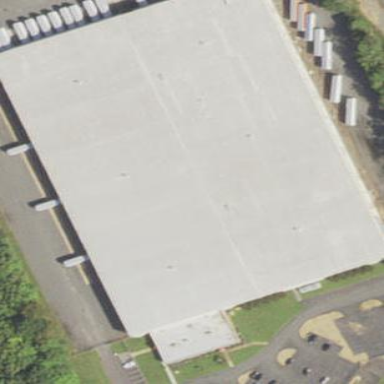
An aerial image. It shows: Industrial building.